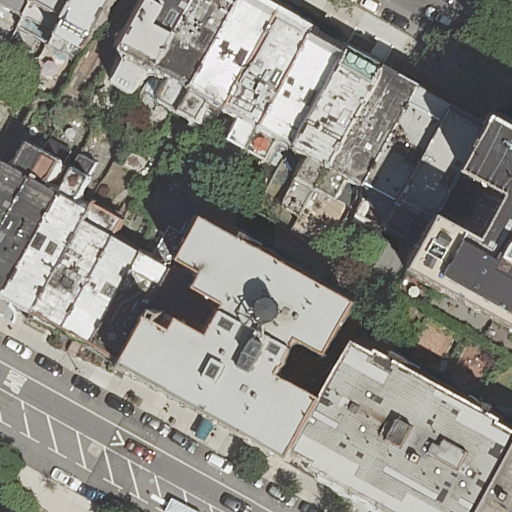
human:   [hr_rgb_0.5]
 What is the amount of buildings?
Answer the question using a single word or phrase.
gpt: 22

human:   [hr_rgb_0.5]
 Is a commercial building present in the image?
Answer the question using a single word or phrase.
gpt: no

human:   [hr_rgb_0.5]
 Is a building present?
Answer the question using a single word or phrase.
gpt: yes

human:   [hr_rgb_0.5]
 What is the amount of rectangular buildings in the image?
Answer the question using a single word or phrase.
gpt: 17

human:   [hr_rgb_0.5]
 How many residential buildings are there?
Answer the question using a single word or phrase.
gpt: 22

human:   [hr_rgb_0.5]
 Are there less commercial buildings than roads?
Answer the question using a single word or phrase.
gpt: yes

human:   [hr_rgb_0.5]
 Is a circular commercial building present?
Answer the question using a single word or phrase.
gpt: no

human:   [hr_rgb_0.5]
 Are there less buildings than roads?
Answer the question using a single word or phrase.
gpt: no

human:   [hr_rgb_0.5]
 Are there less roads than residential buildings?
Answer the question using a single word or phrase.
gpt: yes

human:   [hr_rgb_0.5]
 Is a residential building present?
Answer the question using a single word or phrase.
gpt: yes

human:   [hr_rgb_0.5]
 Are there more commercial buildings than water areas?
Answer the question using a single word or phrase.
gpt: no

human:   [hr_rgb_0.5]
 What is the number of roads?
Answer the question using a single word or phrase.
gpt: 2

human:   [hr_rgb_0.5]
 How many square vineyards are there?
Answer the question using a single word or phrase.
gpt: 0

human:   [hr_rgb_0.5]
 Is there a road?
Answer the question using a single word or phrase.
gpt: yes

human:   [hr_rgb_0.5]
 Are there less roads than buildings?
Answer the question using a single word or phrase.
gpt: yes

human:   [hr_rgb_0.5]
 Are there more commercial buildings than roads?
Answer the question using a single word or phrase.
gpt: no

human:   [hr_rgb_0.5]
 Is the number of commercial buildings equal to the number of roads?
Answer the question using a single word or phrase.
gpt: no

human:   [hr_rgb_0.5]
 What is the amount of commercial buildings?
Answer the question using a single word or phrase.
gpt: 0

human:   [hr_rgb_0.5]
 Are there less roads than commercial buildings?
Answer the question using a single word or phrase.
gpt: no

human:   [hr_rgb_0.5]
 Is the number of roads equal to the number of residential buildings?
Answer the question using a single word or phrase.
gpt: no

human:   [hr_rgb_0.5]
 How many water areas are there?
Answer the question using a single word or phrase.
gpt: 0

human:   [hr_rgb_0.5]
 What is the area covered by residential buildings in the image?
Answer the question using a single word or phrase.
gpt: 4682m2

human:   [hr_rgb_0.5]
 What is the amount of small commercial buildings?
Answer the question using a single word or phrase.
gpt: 0

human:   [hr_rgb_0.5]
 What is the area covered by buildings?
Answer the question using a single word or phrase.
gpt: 4682m2

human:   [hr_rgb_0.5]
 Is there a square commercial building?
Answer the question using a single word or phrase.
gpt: no

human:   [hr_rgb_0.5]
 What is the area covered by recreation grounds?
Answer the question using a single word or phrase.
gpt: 0m2

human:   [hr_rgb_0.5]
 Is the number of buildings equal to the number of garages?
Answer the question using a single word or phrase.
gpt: no

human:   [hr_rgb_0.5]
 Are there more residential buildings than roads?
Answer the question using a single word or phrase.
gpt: yes

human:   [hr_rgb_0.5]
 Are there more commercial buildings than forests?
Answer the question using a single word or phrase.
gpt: no

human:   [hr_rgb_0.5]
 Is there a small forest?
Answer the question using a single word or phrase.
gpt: no

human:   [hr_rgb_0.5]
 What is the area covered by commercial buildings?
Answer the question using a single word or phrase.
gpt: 0m2

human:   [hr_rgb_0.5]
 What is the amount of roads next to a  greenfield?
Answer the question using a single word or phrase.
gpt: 0

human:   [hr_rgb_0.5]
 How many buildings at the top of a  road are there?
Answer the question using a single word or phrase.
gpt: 20

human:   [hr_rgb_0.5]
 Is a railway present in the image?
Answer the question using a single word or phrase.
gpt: no

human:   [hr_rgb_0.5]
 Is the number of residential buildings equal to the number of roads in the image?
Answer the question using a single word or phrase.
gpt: no

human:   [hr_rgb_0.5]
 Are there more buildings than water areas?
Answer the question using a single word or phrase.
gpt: yes

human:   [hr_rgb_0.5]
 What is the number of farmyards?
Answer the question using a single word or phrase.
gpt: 0

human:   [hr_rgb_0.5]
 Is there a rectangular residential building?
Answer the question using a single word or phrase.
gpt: yes

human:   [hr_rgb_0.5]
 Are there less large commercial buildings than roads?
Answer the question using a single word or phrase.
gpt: yes

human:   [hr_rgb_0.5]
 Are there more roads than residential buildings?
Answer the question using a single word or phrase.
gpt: no

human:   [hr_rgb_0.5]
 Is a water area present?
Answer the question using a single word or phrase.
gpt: no

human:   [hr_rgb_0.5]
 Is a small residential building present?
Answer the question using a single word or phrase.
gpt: yes

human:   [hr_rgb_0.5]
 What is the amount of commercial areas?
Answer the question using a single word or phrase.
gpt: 0

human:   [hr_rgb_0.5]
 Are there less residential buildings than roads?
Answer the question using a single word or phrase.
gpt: no

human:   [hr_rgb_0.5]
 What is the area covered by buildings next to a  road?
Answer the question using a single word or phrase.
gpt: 4682m2

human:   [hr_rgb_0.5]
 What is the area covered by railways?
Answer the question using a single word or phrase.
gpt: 0m2

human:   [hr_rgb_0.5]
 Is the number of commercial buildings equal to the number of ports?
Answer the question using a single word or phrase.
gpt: yes

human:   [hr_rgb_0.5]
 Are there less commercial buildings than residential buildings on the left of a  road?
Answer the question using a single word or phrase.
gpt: yes

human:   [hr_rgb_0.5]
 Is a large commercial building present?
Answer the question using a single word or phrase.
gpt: no

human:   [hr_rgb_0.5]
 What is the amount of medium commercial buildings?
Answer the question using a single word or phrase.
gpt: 0

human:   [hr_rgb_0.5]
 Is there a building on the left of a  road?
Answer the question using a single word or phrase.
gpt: yes

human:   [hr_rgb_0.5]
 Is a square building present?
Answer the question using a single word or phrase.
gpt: no

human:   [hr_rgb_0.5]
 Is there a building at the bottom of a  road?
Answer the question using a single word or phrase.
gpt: yes

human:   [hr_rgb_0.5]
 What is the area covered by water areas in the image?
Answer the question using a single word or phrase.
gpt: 0m2

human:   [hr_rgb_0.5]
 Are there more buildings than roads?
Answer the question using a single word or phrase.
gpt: yes

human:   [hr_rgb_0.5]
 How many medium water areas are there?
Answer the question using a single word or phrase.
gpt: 0

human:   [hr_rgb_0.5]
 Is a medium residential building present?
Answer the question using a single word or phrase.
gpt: yes

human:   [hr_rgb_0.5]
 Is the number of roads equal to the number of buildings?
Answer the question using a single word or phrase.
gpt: no

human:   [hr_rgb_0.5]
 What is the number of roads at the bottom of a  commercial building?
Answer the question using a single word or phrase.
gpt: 0

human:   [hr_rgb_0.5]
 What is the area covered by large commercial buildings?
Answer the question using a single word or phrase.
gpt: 0m2

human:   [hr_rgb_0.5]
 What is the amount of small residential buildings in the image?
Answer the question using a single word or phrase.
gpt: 5

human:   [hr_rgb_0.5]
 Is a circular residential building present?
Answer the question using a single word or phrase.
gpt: no

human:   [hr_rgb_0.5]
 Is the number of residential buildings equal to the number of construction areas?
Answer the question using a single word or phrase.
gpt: no

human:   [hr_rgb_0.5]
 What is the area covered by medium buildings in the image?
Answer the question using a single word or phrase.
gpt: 2628m2